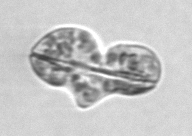
Label: Karenia